Aerial crown-view tile of a tropical tree (Barro Colorado Island, Panama), acquired 20240813:
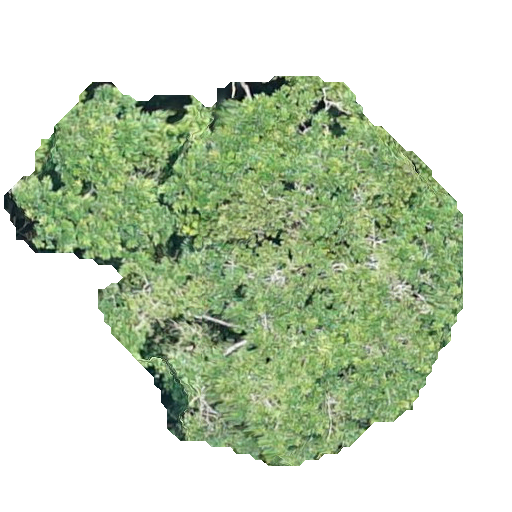
Species: Anacardium excelsum
GBIF accepted scientific name: Anacardium excelsum
Crown area: 183.123 m²